Question: I'm trying to build a table where you can see the current state of a person (which is loaded from a database) in MVC3. The user have an option to change and set the status, which is saved to the database. As an example:

I'm very new to MVC3 and I'm not sure how to take the value of the dropdown menu to the controller.
My code for displaying the dropdownmenu/Set button is as follows:
'''
<td>
<%= Html.DropDownList("Statuses",new SelectList(ViewData.Model.Statuses))%>
<a href="/People/Set" class="btn btn-primary">Set</a>
</td>
'''
I managed to get the Set button to call a method in the "PeopleController," but I'm not sure how to:
1. pass in the value from the dropdownlist
2. ensure i'm not passing in the value from a wrong dropdownlist (in this example there are 3 dropdown lists).
3. I have to ensure that I'm changing the status of the correct person - each person has a unique name, and I can change the correct Status if I know the name of the person.
Note:I'm using MVC3.
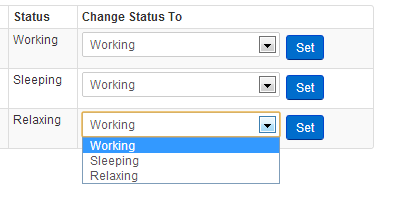
Answer: To summarize and clarify my comments above, Wrap the dropdownlist in a form, make the Set link a submint button, and add a hidden element to pass the Id along as well.
'''
<td>
<% using(Html.BeginForm())
{%>
<%=Html.DropDownList("Statuses",new SelectList(ViewData.Model.Statuses))%>
<%=Html.Hidden("Id")
<input type="submit" value="Set" />
<%}%>
</td>
'''
(ps, consider making the leap to the razor view engine, it's much nicer to read and write)